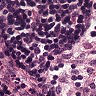
Metastatic tissue present: no